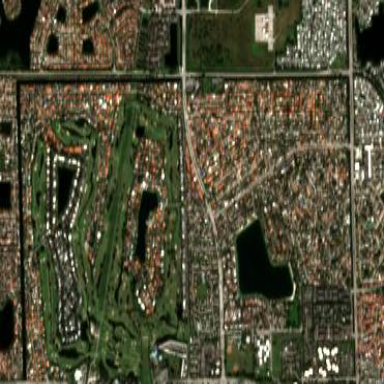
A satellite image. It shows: Golf course.